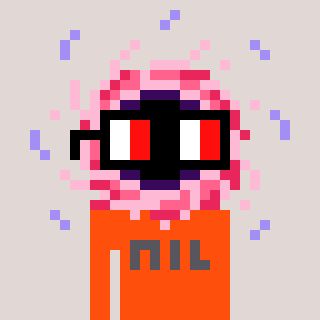
a pixel art character with square glasses with black frames and red eyes, a blackhole-shaped head and a orange-colored body on a warm background